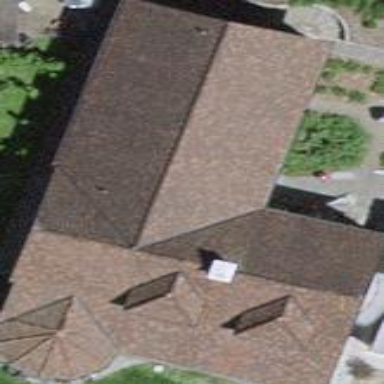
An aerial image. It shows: Detached building.